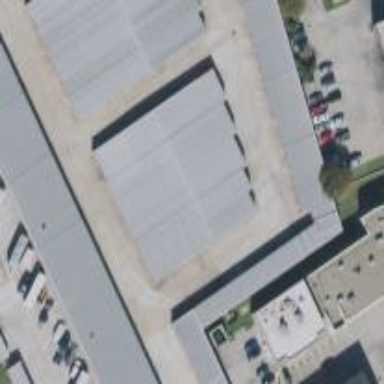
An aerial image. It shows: Warehouse.